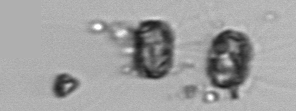
Label: Thalassiosira_TAG_external_detritus